Question: I'm looking for a way to make navigation arrows (red boxes) follow the screen this way:

But I can not find a way to put them there... it would be very easy to put them to the very left and very right but I'd like it to be in the middle and it's a bit problematic. I managed to make it work in 90% of browsers (green solution) but it's not perfect and it doesn't work in some popular browsers.
UPDATE #1: There's one more important thing - I'd like red boxes to be sometimes above 600px content (on small resolutions around 600px and below).
UPDATE #2: 600px container has actually: 'max-width: 1600px; width: 90%;' and '600px' is just an example resolution to better illustrate the gap.
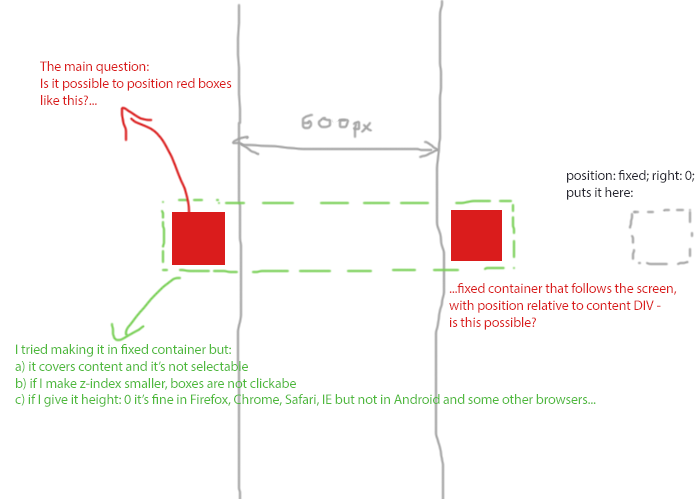
Answer: Something like <URL> ?
You can play with the max-width to test with multiple widths.
Check if that suit you.
---
I copy the code here, for "future-proofness" (if one day codepen disappear)
### HTML
'''
<div id="buttons">
<div id="left">L</div>
<div id="right">R</div>
</div>
<div id="foobar">
<div id="content">
<p>content</p>
<p>content</p>
<p>content</p>
<p>content</p>
<p>content</p>
<p>content</p>
</div>
</div>
'''
### CSS
'''
#foobar {
max-width: 800px;
margin: 0 auto;
padding: 0 50px;
}
#content {
background-color: #ddd;
}
#buttons {
width: 700px;
margin-left: -350px;
background-color: #aaa;
position: fixed;
left: 50%;
top: 50%;
}
#left, #right {
width: 50px;
height: 50px;
position: absolute;
background-color: red;
}
#right {
right: 0
}
'''
### JS (JQUERY)
'''
$(function(){
refresh_buttons = function(){
w = $('#foobar').width() + 100;
$('#buttons')
.css('width', w)
.css('margin-left', -w/2);
};
refresh_buttons();
$(window).resize(refresh_buttons);
})
'''